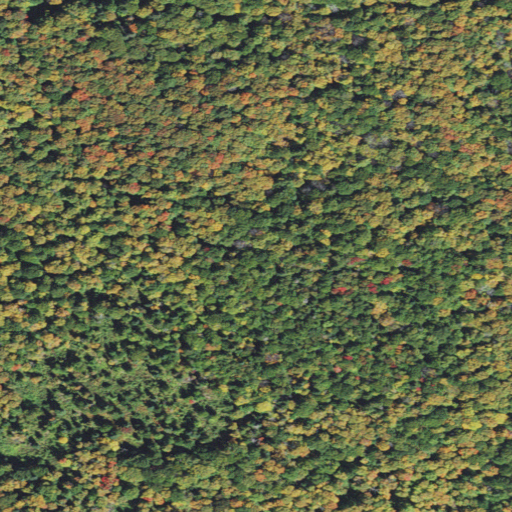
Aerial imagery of ridge(s) in New Hampshire named Dead Water Ridge containing deciduous forest and mixed forest